Question: I have recently completely recoded my site registration form, a lot of my users were complaining that upon registration, they would fill out the form only to be told that the username was already taken, or some other error that meant they would have to retype all of that information.
I set off today designing and coding the new registration page, and the resulting response from my users is that it looks more user friendly, and when the "live" validation is included, it will be just right.
Anyway, here is how my registration page looks, with the location of the divs that will contain errors;

For each area of the form, I have added the next to it, which I hope I can then hide / unhide depending on what the user has typed in.
My issue is, surely if I use that same class for ALL of the fields, it will update ALL of the error fields when I use something like the innerHTML function?
jQuery is far from my strong point, and I would really appreciate any help. I will add more information if it is requested, thanks!
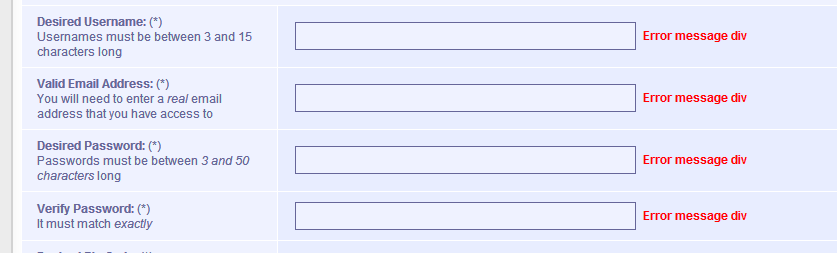
Answer: Why not give each field an id and use the selector '#whatever' instead of '.whatever' to access each specific field?